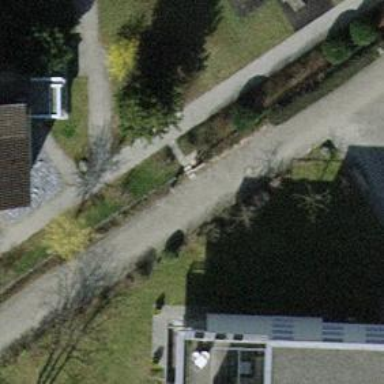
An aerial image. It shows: Set of concrete steps.